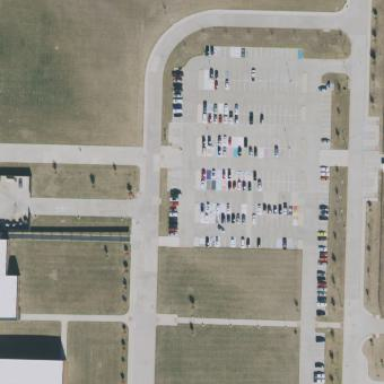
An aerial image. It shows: Parking area with concrete surface.